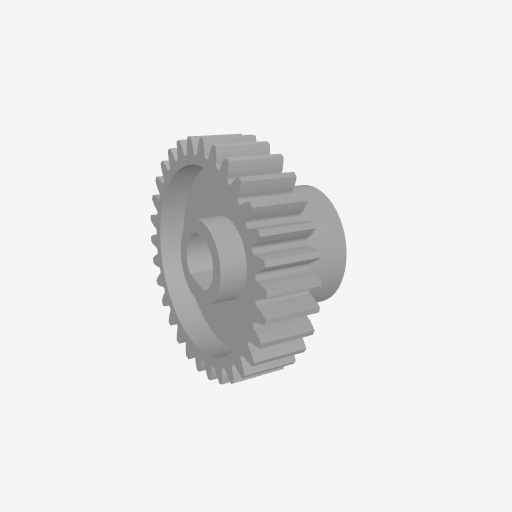
Part: PinionGear6DID30T